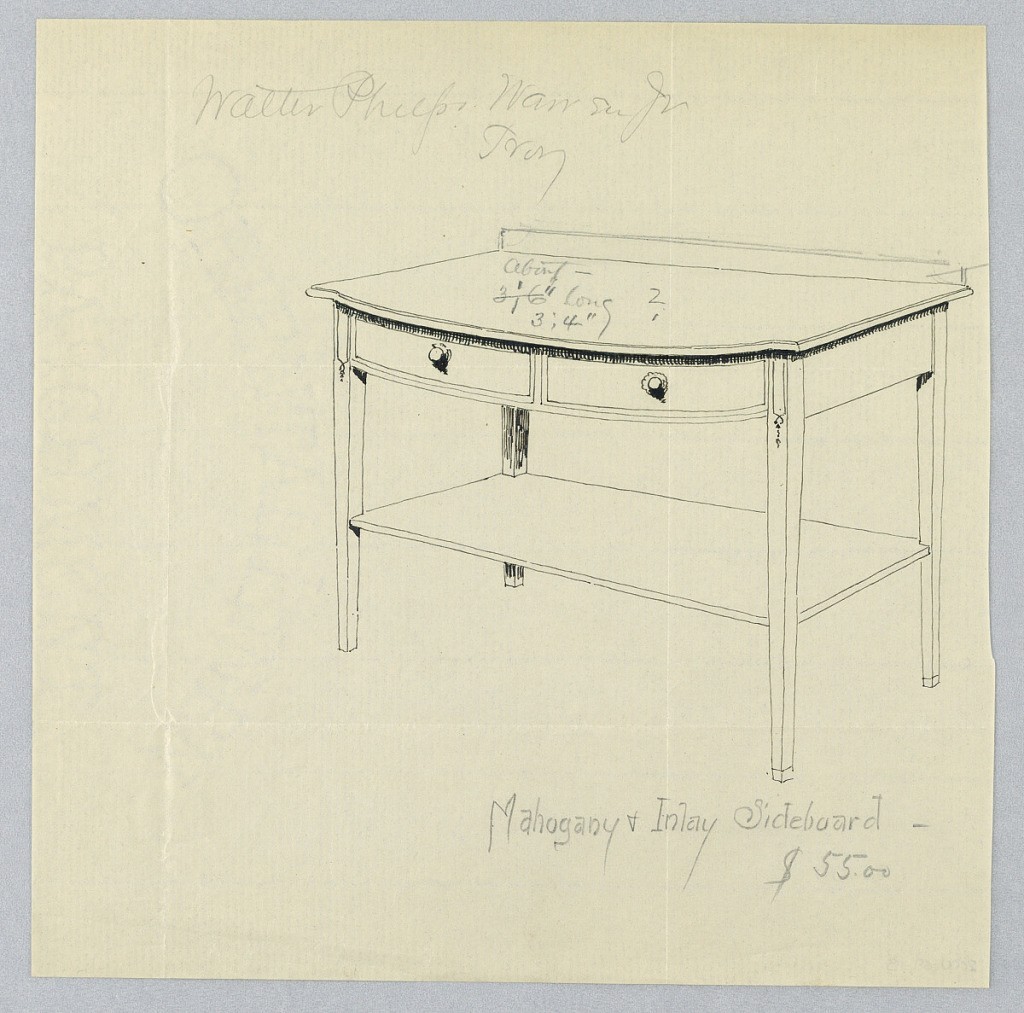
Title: Design for Mahogany and Inlay Sideboard
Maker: A.N. Davenport Co.
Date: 1900–05
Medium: Pen and black ink and graphite on thin cream paper
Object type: Drawing
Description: Narrow rectangular sideboard with slightly convex front on narrow straight tapering legs; two drawers in central section, each with single round pull; backsplash; rectangular shelf below cabinetry midway down legs.